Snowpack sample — Buffalo Mountain, Silverthorne, Colorado, USA (2/22/26, 2:02 PM MST)
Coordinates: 39.622, -106.113
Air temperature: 33 °F
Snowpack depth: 63 cm
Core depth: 20 cm
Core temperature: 24.8 °F
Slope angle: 11°, slope face: 116°
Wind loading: low
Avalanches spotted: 0
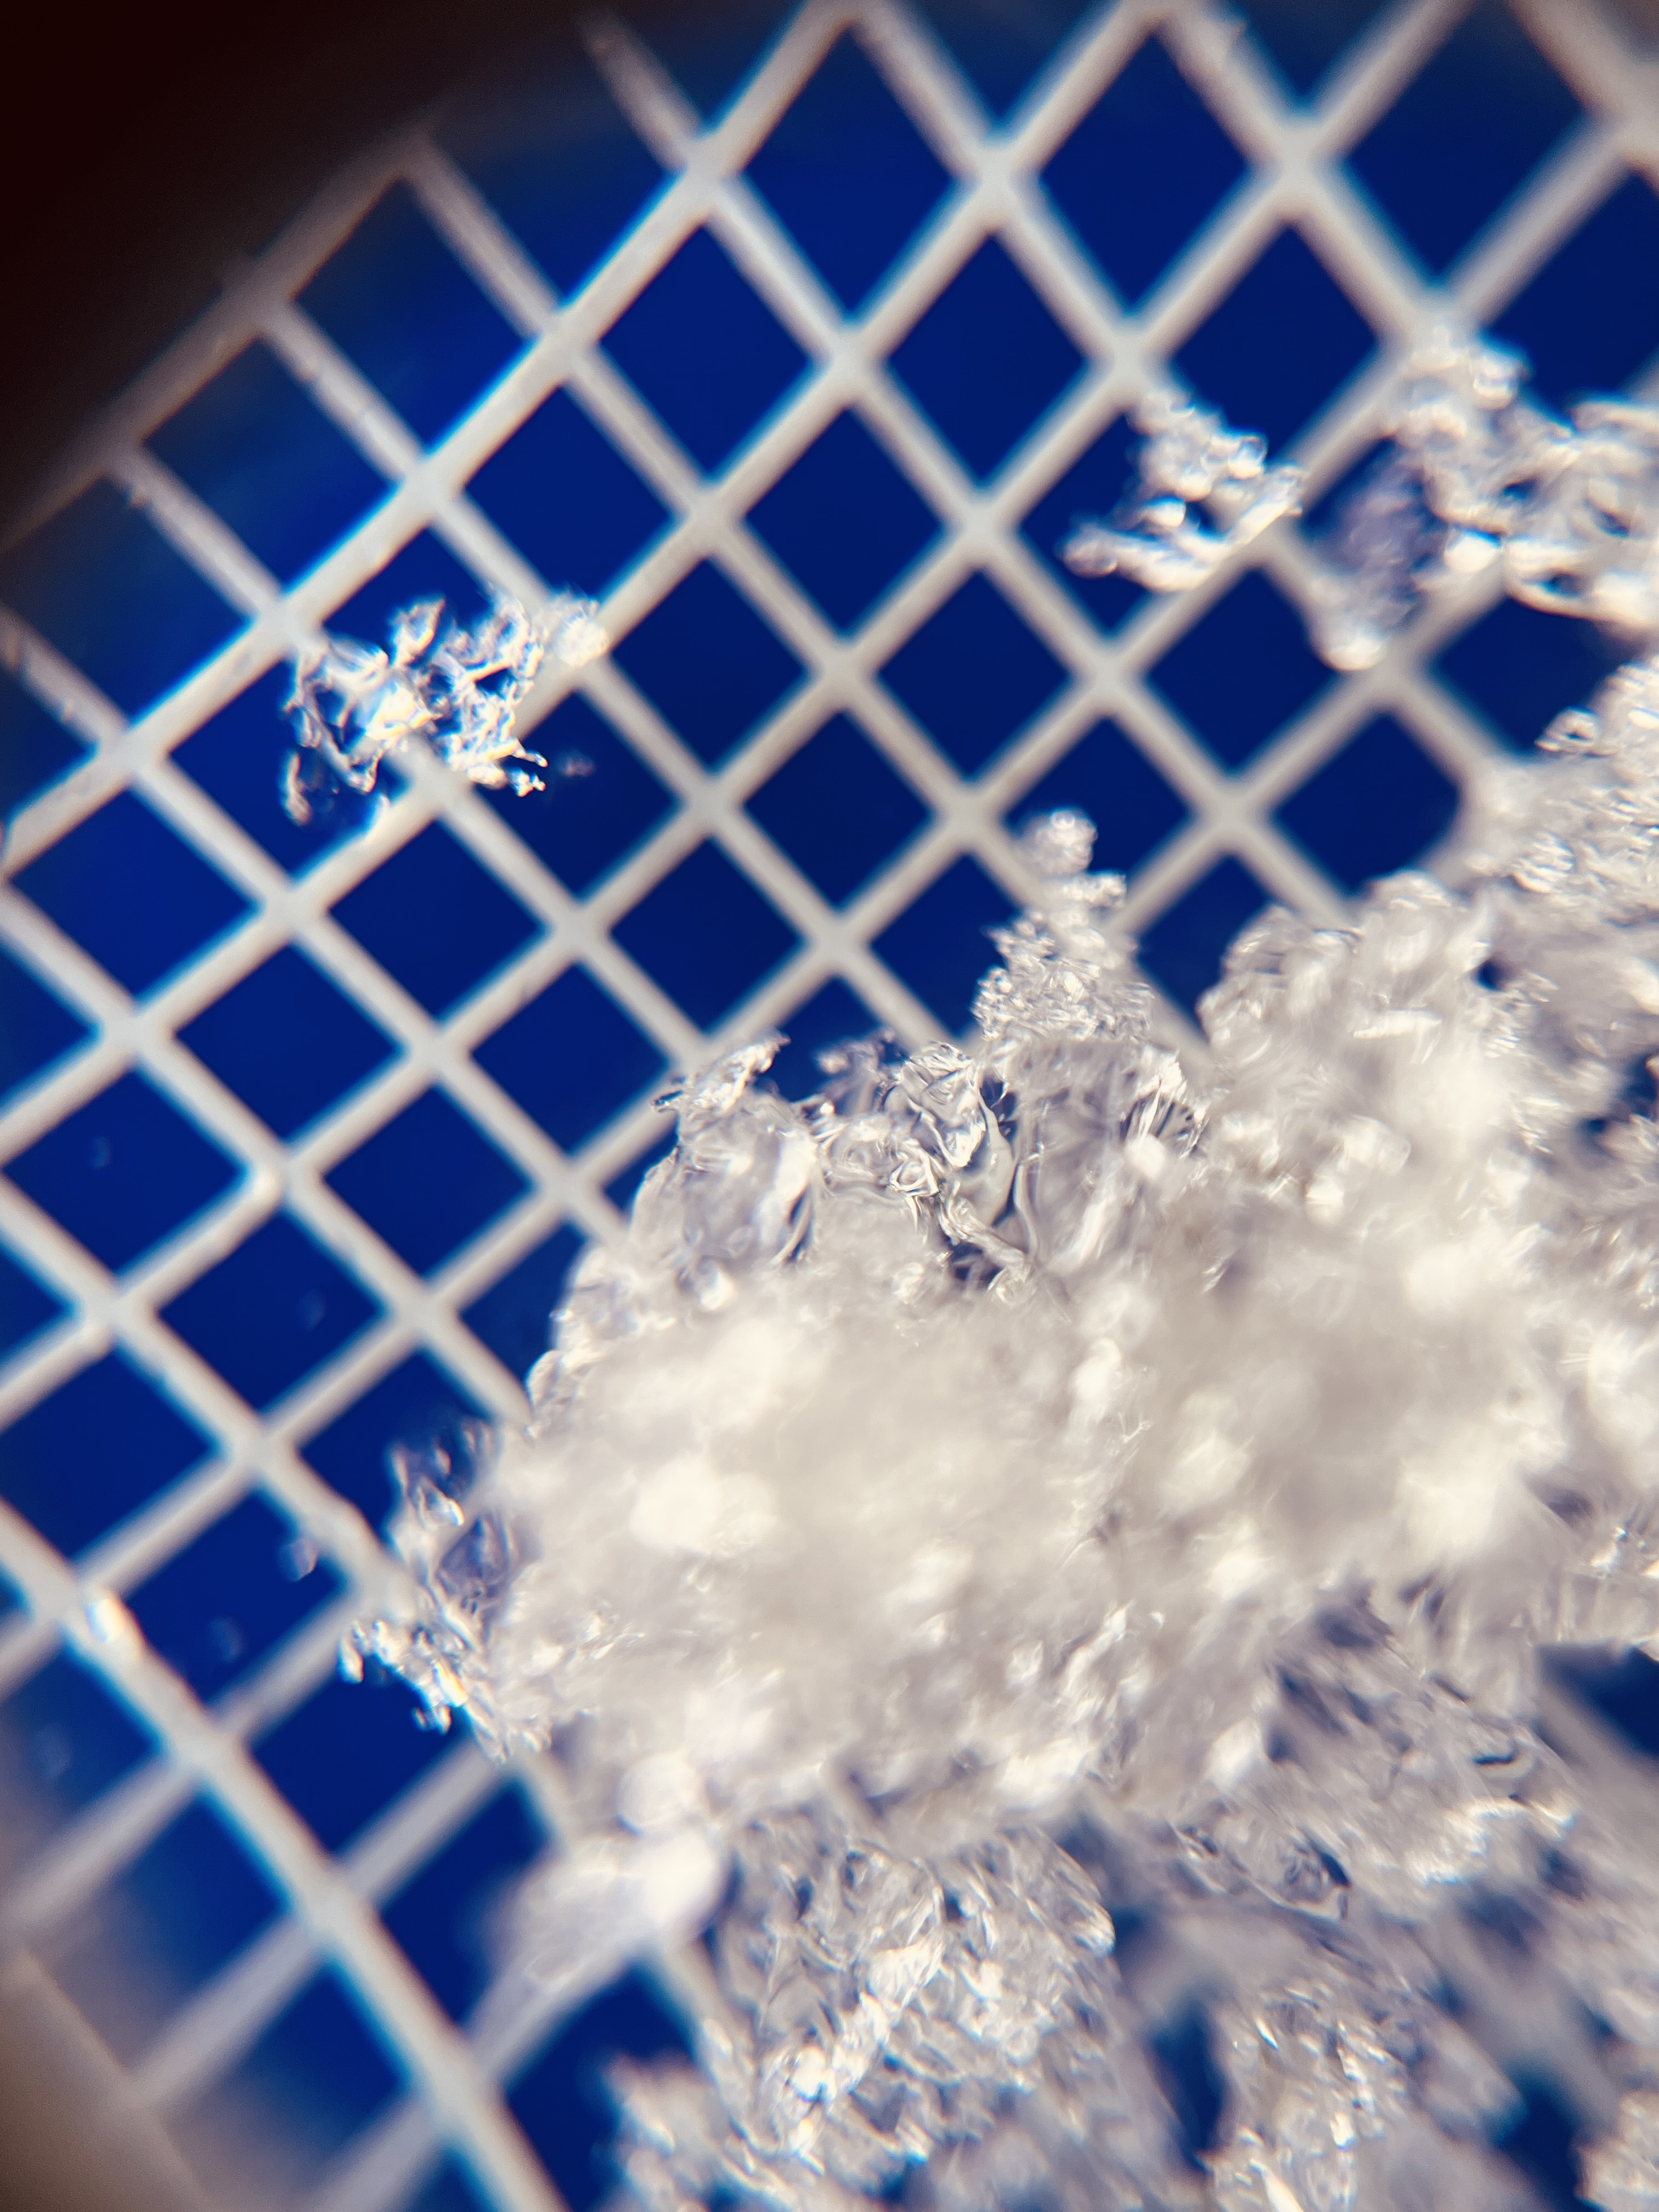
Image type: magnified_profile
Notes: In a firebreak similar to site 1, minimal wind loading with no spotted avalanches (not many faces in view though)